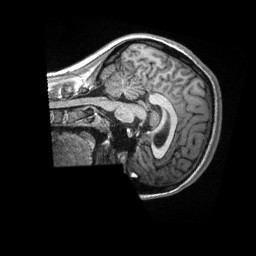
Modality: T1w
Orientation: sagittal
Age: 23
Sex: female
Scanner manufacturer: siemens
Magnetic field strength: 3 T
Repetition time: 2.3 s
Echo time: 0.00288 s